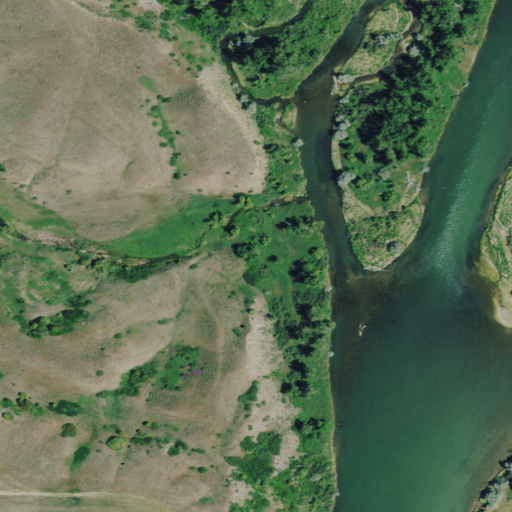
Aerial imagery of valley in Montana named Whiskey Coulee containing shrub, open water, herbaceous wetlands, woody wetlands, evergreen forest, cultivated crops, and grassland